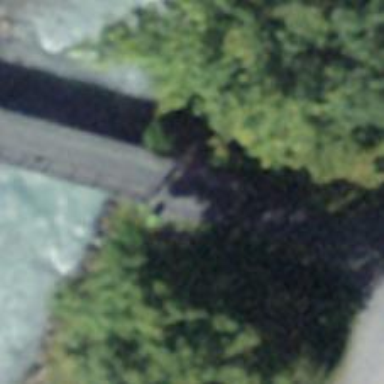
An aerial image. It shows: Unclassified road with bridge.